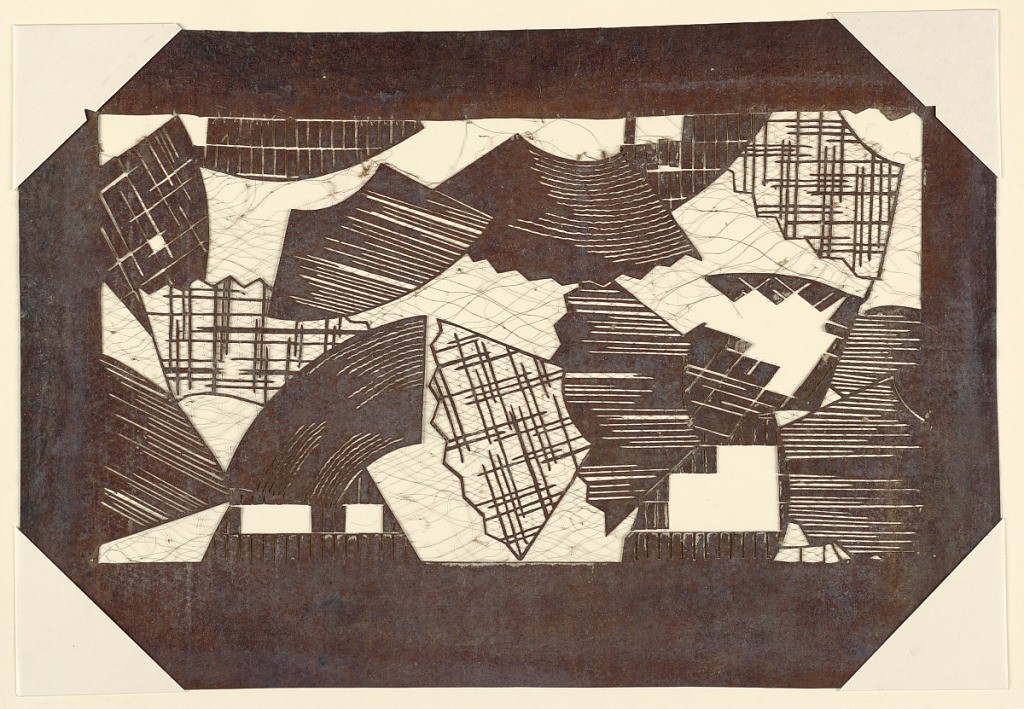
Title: Paper Fan Motif
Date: late 18th - early 19th century
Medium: Mulberry paper (kozo washi) treated with fermented persimmon tannin (kakishibu), and silk threads (itoire)
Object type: Katagami
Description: Randomly placed around the stencil are paper fans. The stencil is not in good condition. The silk threads are damaged and missing.